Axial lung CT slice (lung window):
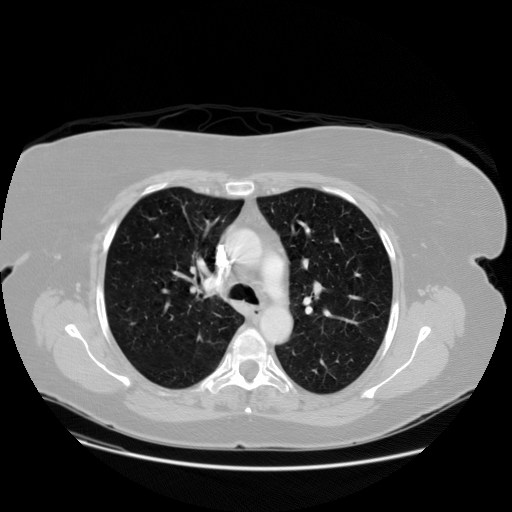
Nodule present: no